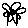
Label: flower